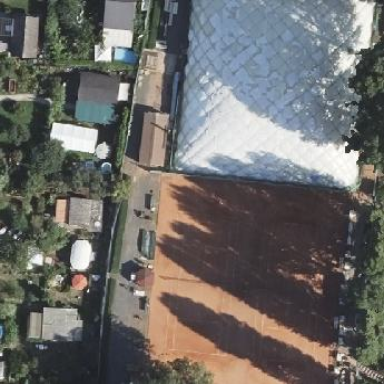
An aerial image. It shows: Tennis court on pitch.